Question: I really don't know what is causing this, I added a label and when it is showing on the iPhone, it appears like this:

I'm really clueless on that one...
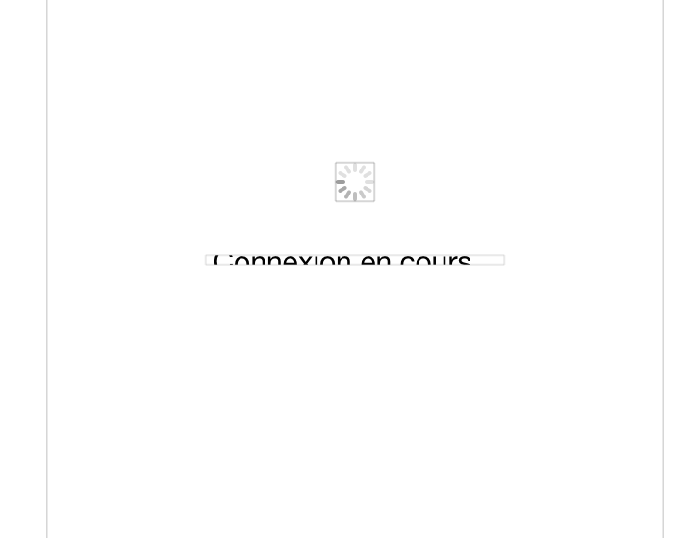
Answer: Auto layout is messing with it. In Interface Builder, set the label's vertical content compression resistance priority to 1000.